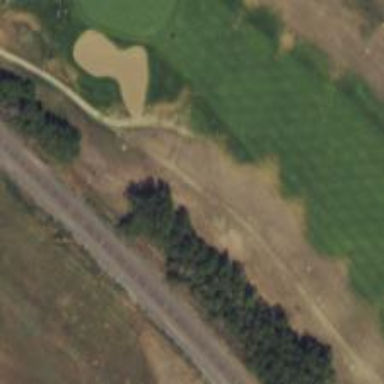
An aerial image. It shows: Path designated as Golf Cart path.